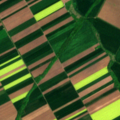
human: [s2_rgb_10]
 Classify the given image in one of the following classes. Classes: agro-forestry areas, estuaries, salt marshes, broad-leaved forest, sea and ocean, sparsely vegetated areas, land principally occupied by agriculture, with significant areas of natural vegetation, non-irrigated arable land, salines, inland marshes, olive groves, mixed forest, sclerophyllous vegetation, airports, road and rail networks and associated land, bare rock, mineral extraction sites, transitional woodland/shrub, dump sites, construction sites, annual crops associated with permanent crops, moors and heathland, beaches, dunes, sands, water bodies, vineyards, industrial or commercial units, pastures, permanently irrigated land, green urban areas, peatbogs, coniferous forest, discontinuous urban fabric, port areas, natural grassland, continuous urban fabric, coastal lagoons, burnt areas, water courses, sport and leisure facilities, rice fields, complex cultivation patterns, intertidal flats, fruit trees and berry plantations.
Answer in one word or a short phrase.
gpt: non-irrigated arable land